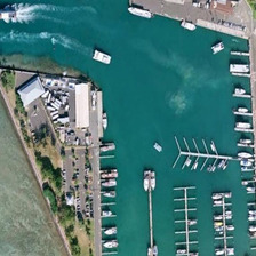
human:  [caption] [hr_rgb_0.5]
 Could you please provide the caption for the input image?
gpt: A speedboat sailed out of the port of plegon, with white spray behind it.

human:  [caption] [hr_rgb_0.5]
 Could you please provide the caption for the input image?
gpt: One ship is cruising at the parking lot at the bank.

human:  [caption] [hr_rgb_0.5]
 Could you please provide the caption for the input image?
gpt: There's a motorboat sailing out of the port of manoeuvre mixing the white sea spray behind it.

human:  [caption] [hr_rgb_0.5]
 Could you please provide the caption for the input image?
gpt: The speed boat sails pinoong port behind the spray of white sea.

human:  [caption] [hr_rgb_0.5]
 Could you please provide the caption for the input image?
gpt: Two ships cruised the harbor with a parking lot on the shore.